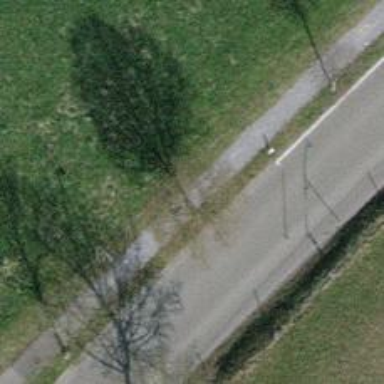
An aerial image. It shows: Urban tree adds touch of nature to the surroundings.